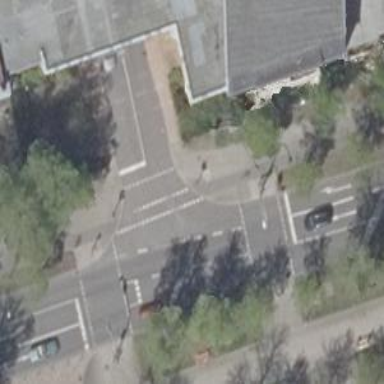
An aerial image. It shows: Asphalt path with designated cycle lane.